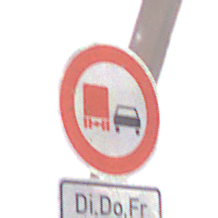
Verkehrszeichen: UeberholverbotKraftfahrzeuge
Zusatzzeichen unten: ZeitangabenMitBeschraenkungAufWochentage3
Umgebung: Roofed, Urban
Tageszeit: MorningAfternoon
Wetter: PartlyCloudy
Licht: Natural
Jahreszeit: NotSpecified
Kontrast: MediumContrast